Question: I'm developing a wall and I'm having trouble with the following code. As you can tell from the image below that new comments are added to the bottom. But I need it to be appended but appended before the commentBox. I thought maybe the .before() would come in handy but I couldn't figure out how to get it to work. Any ideas on how to get this to work?

jQuery:
'''
e.closest('.status-border-bottom-box1').find('.commentsList').append(html); // needs to insert before commentBox
'''
Html:
'''
<div class="commentsList" style="width: 104%">
<div id="commentLikeListing" style="width: 100%; display: none"></div>
<?php $query1 = $this->db->query("SELECT * FROM wallpostcomments wp INNER JOIN users u ON u.userid = wp.userid WHERE wallPostId = '{$row->idwallPosts}' ORDER BY wp.idwallPostComments ASC");
foreach($query1->result() as $row1)
if ($query->num_rows() > 0) { ?>
<div id="likeList" style="display: none; width: 95%"></div>
<div id="commentsList" style="width: 96%">
<table cellpadding="0" cellspacing="0" style="width: 408px" class="style1 commentStyle">
<tr>
<td valign="top" style="width: 10px">
<img style="padding: 3px" id="defaultImg a0" src="<?=base_url().$row1->defaultImgURI?>" align="left" width="25px" height="25px" />
&nbsp;</td>
<td valign="top" style="width: 319px">
<a class="font1 link-font1"><b><?=$row1->firstname.' '.$row1->lastname?> </b></a><?=$row1->entryData.'<br>'.date('m/d/Y h:ia ', strtotime($row1->DateTimeCreated))?></a>
</td>
</tr>
</table>
</div>
<?php } ?>
<input placeholder="Write a comment..." id="commentBox-<?php echo $row->idwallPosts; ?>" class="textbox1" style="width: 400px"></input>
</td>
</tr>
</table>
<?php } } else { ?>
<div id="commentsListNewData" class="commentStyle" style="visibility: hidden; width: 96%"></div>
<br>
<div class="font2" style="text-align: center">Sorry but you are not associated with any churches. Click <span class="link-font1" id="findChurch">here</span> to find your church.</div>
<?php } ?>
<div id="newData"></div>
</div>
</div>
</td>
'''
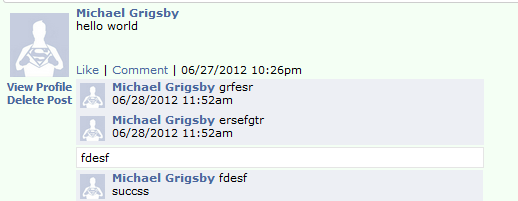
Answer: prepend ? <URL>
Its not exactly clear what you want, but jQuery is likely have the specific built in function for it. And as mentioned elsewhere you have two 'commentsList', which rings an alarm bell.